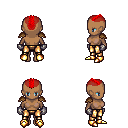
a pixel art fantasy rpg character, female body template, human, dark skin, leather shoulder armor, gold greaves, red short mohawk hairstyle, metal gloves, gold boots, four views (front, back, left, right), 2x2 character sprite sheet, small pixel art, hard edges, no anti-aliasing